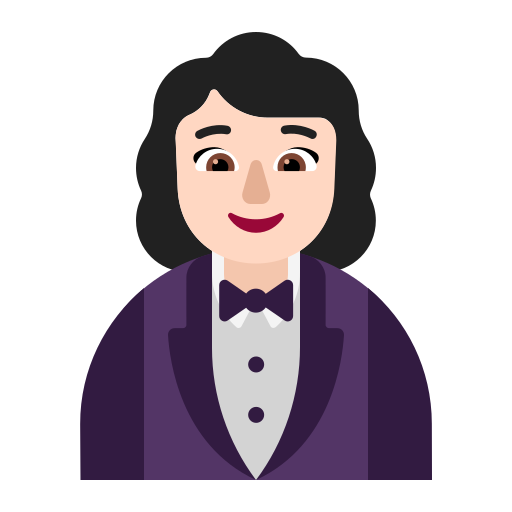
woman in tuxedo flat light